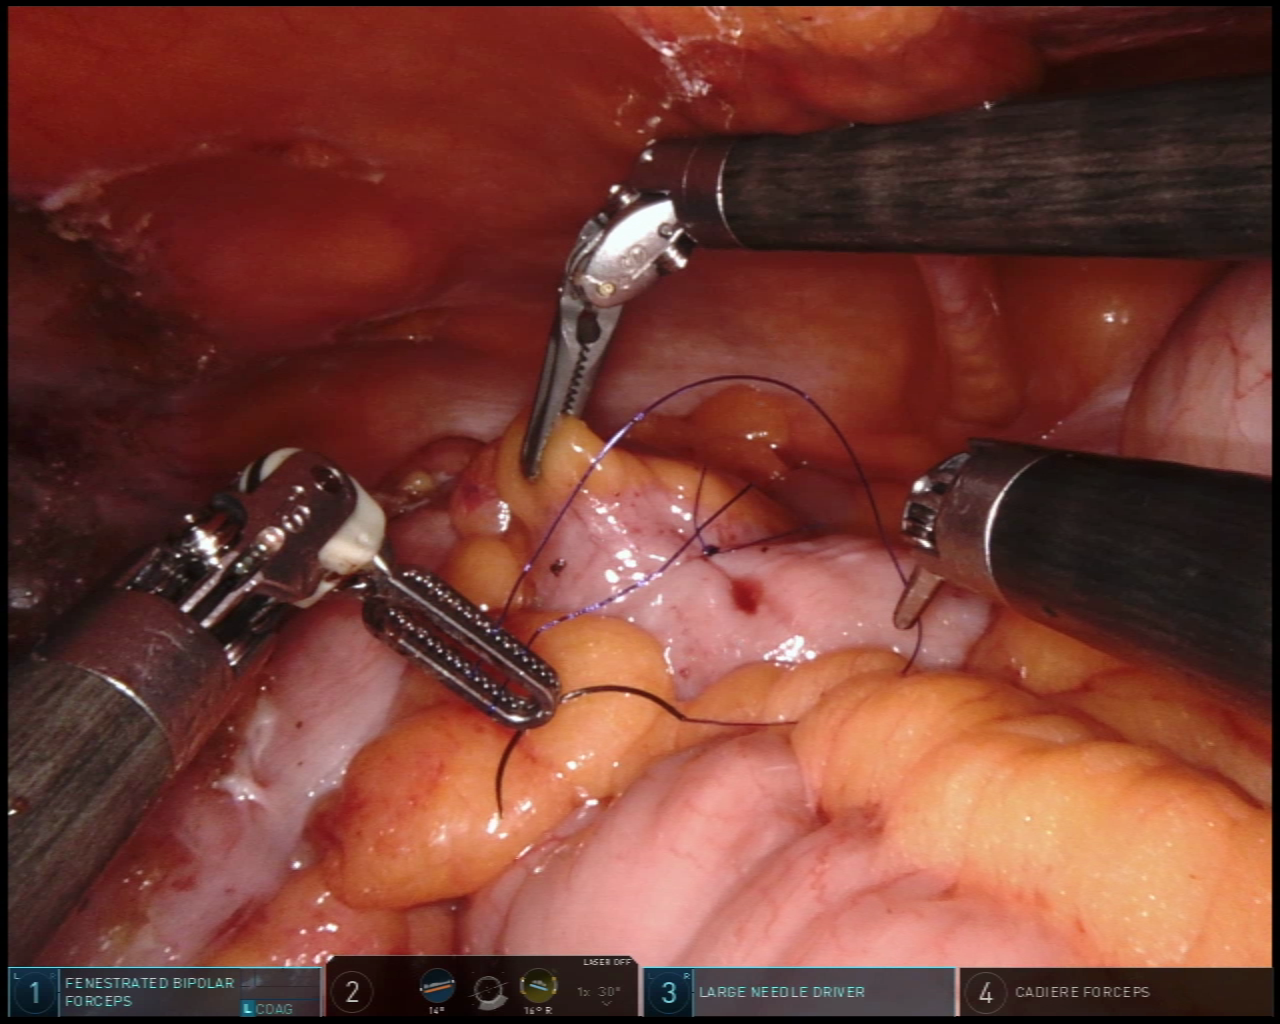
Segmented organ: abdominal_wall
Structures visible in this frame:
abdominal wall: yes
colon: yes
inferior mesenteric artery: no
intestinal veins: no
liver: no
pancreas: no
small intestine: yes
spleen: no
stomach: no
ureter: no
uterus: no
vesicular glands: no